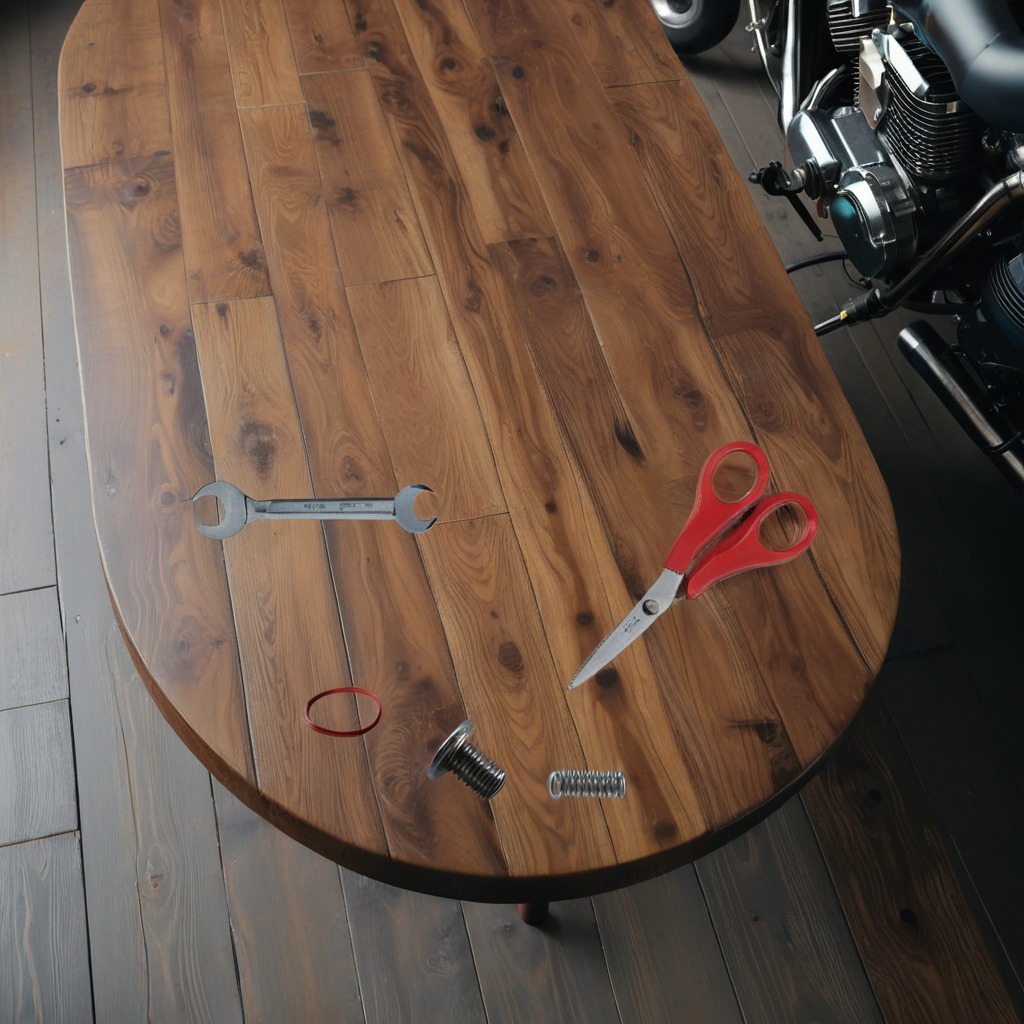
A rubber Oring, a metal machine screw, a coiled metal spring, a pair of scissors, and a wrench are lying on the oil-spilled wooden table in a vintage motorcycle garage.